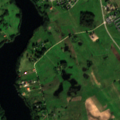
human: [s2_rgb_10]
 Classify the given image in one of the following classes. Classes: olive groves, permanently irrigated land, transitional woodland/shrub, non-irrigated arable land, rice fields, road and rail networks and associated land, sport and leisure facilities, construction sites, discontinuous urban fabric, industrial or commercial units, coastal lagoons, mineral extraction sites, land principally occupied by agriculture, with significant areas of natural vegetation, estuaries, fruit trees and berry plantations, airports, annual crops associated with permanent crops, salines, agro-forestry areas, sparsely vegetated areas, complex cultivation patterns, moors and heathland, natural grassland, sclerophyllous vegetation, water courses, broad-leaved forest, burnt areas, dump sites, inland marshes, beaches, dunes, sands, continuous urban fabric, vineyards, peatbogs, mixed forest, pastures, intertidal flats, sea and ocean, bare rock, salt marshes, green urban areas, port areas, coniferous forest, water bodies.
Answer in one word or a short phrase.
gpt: discontinuous urban fabric, non-irrigated arable land, pastures, complex cultivation patterns, land principally occupied by agriculture, with significant areas of natural vegetation, water bodies